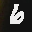
Label: 6